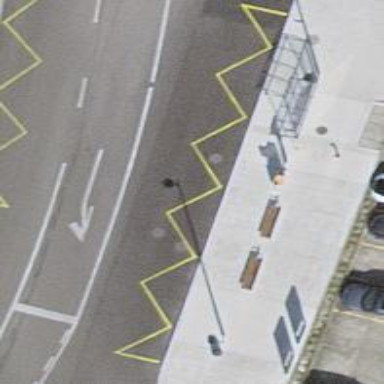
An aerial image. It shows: Bus stop for trolleybuses with designated stop position.